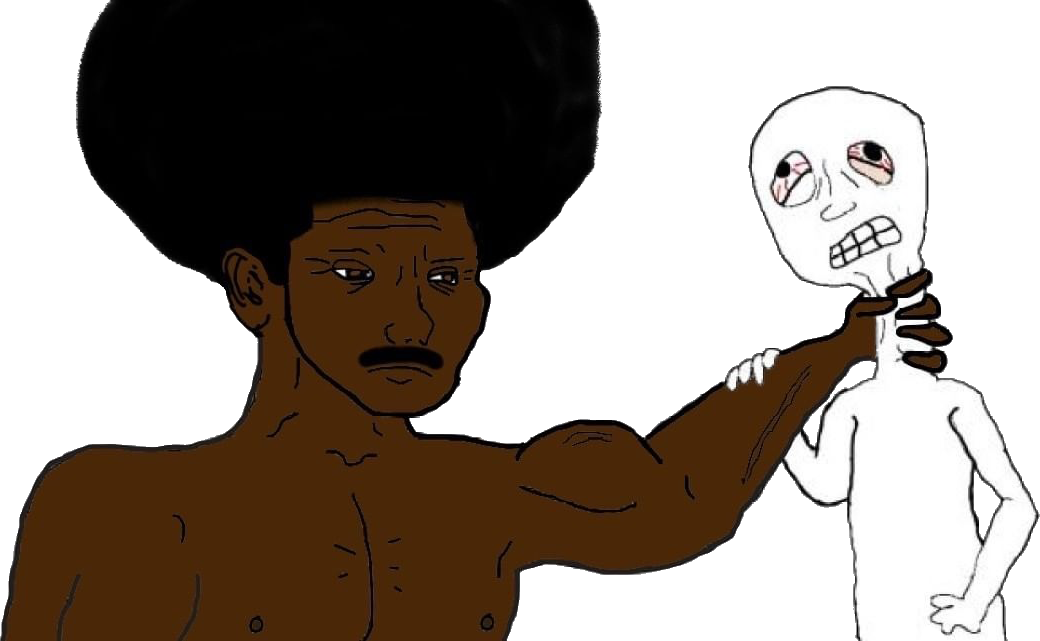
Label: 5_Blackjak